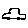
Label: car